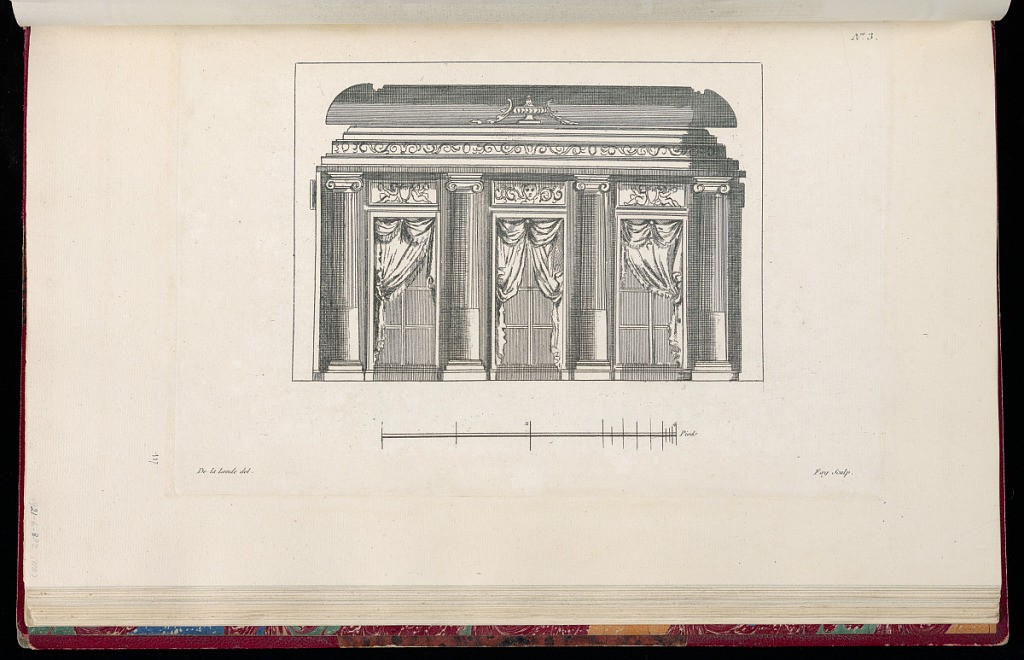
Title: Design of an Alcove with Windows
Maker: Richard de Lalonde, French, active 1780–96
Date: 1780-1789
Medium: Etching on off-white laid paper
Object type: Print
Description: Design for an alcove with three large draped windows with over-window reliefs in the style of antiquity. Between the windows are engaged fluted columns with Ionic capitals